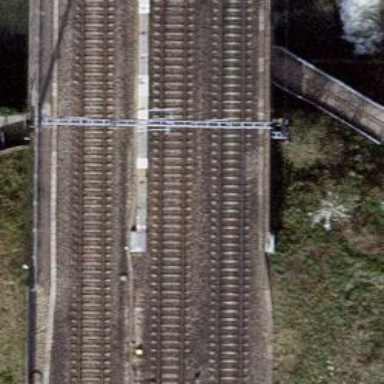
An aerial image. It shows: Railway bridge with electrified tracks and single contact line.